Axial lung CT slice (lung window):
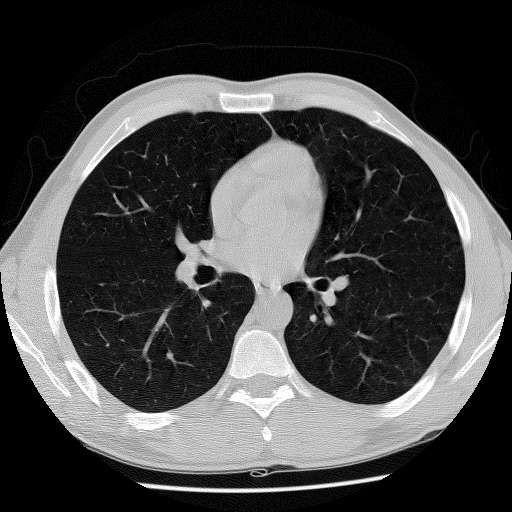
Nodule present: no